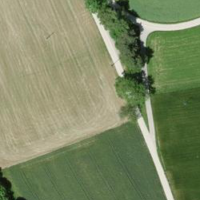
EUNIS habitat code: 52
Species observed at this site:
Urtica dioica